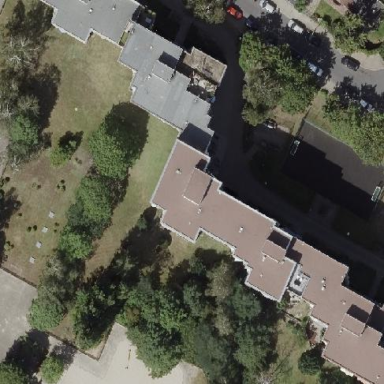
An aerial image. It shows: Flat-roofed apartment building.